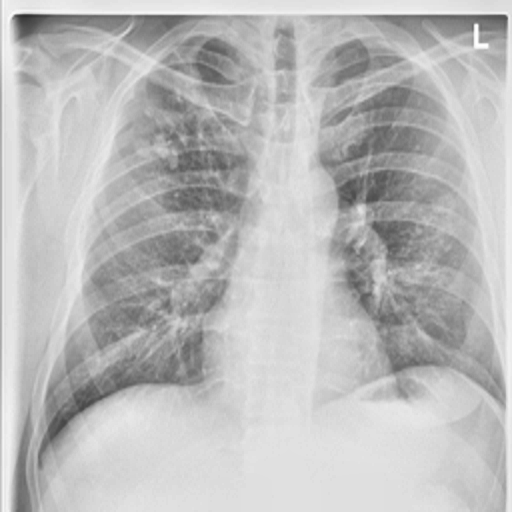
Finding: TUBERCULOSIS